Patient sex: F
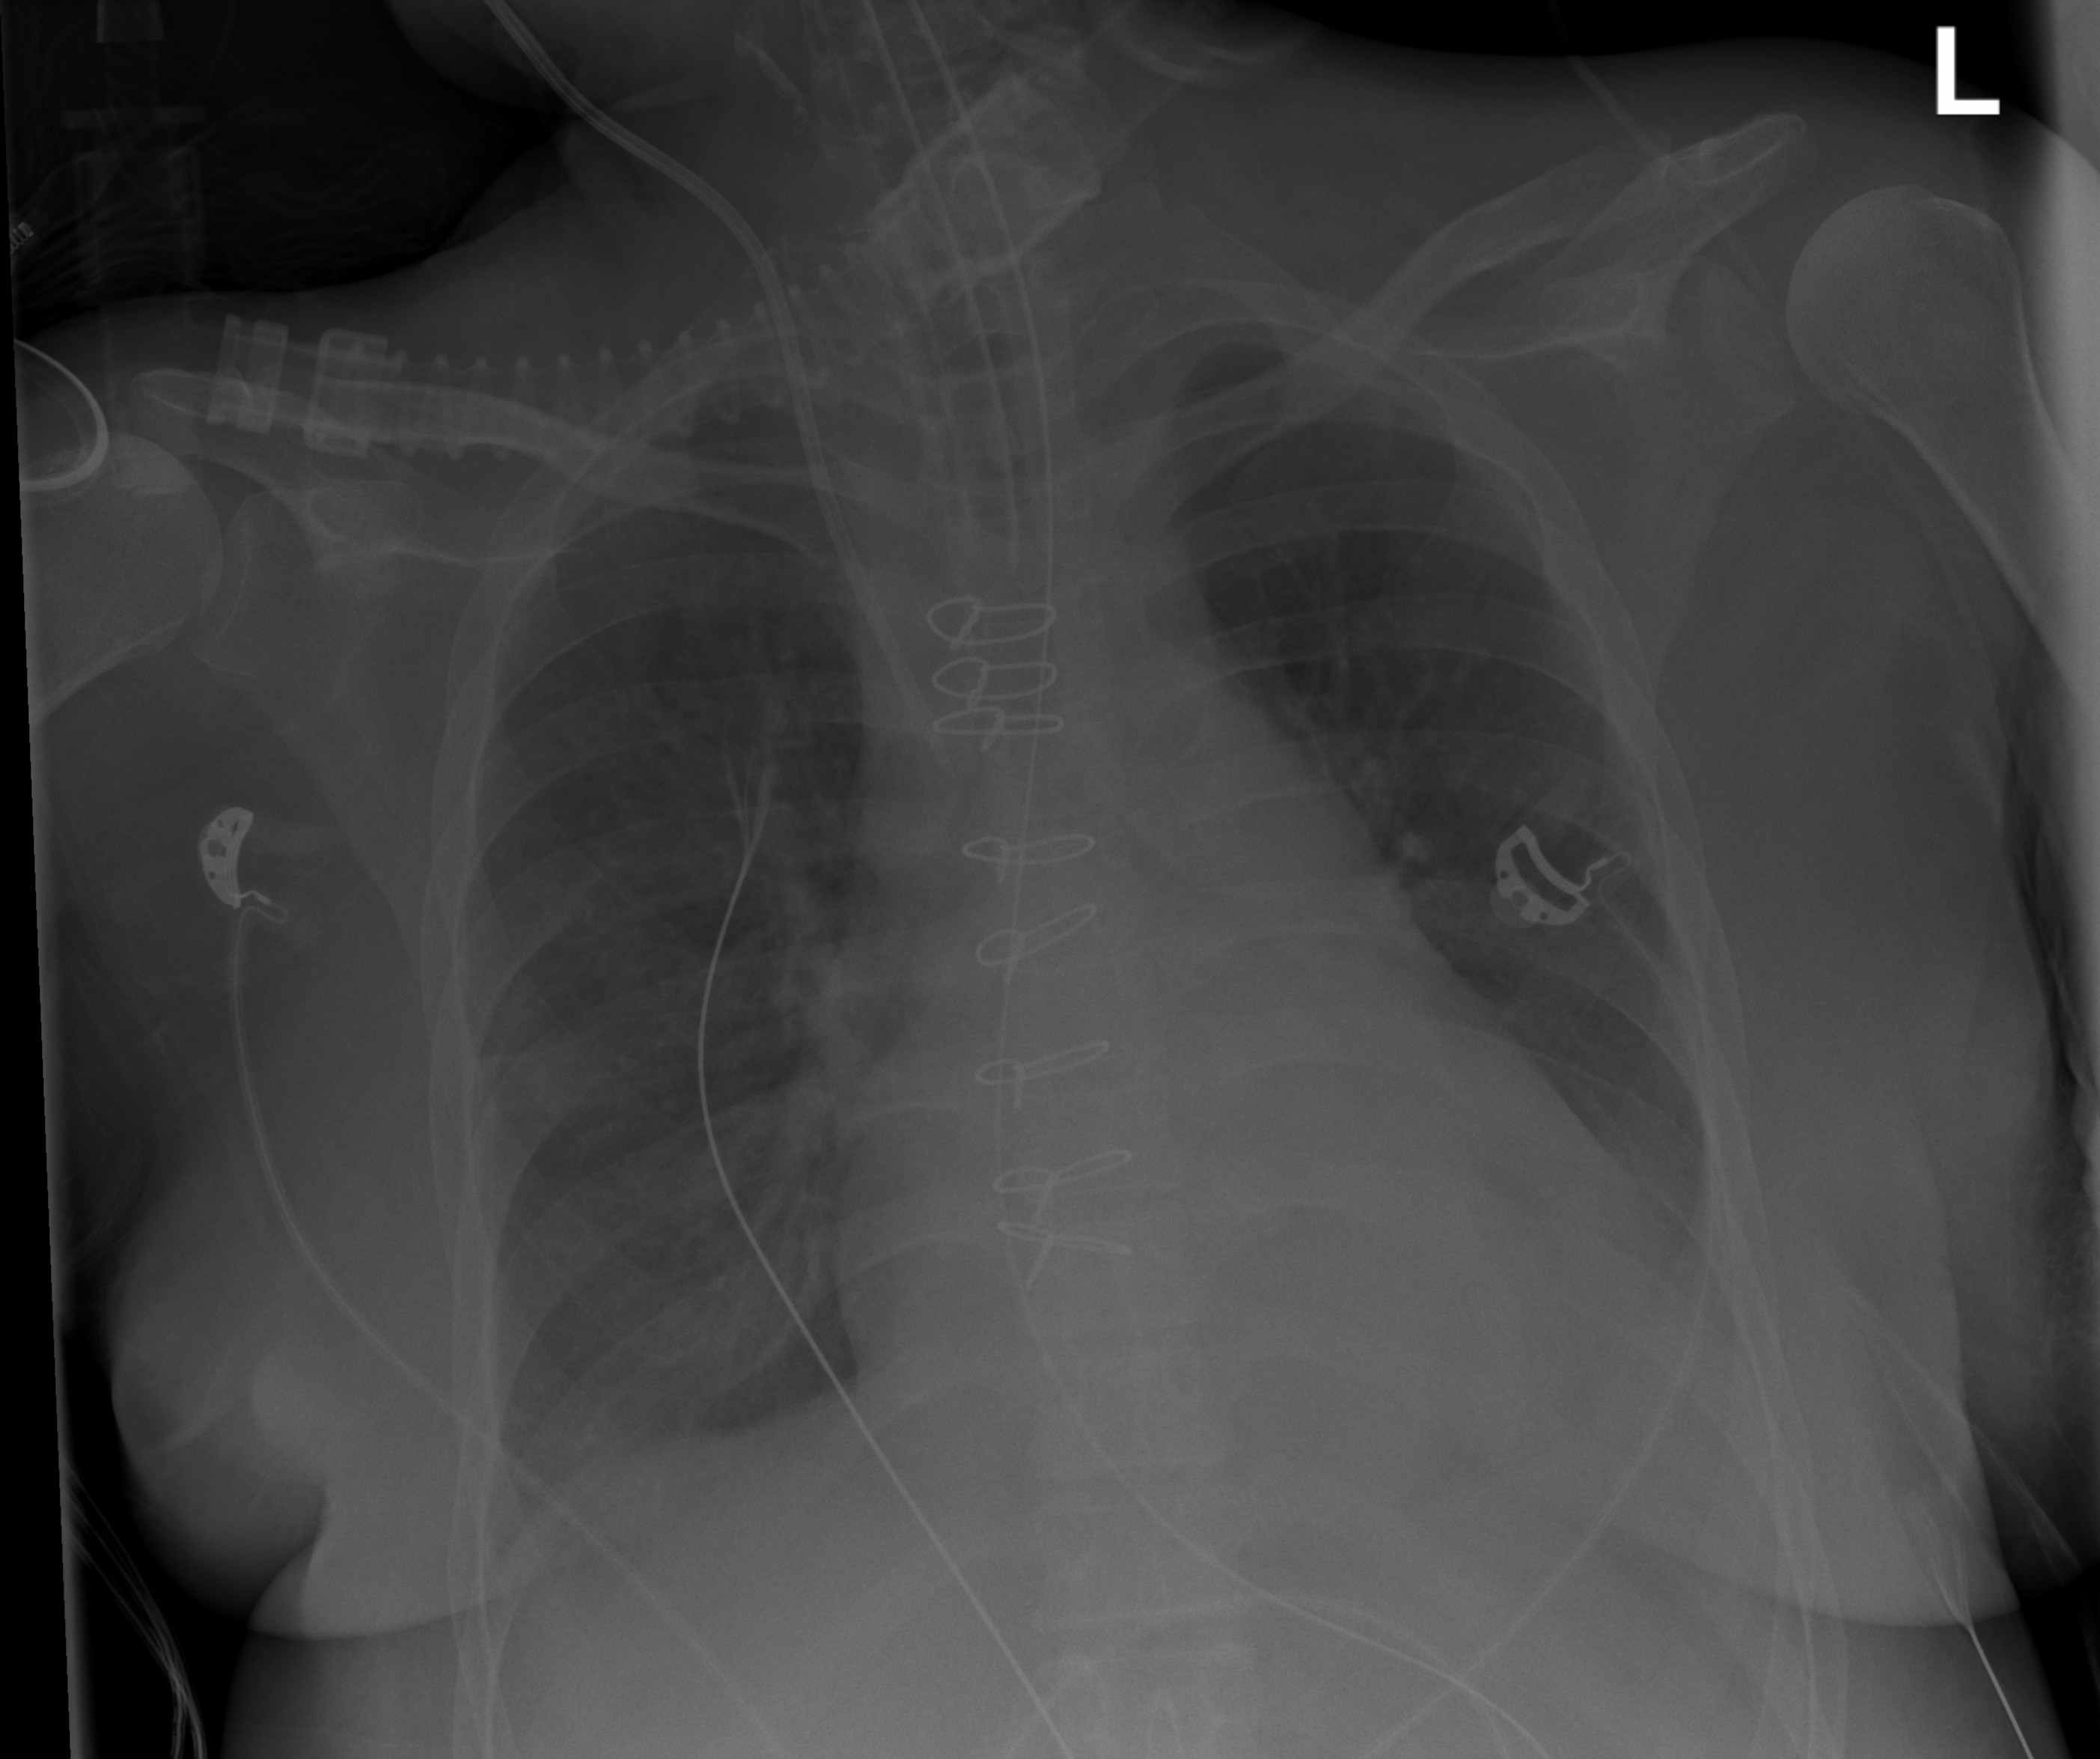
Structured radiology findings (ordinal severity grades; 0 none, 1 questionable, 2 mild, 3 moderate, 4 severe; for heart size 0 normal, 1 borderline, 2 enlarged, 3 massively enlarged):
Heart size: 2
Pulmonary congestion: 1
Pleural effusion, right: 1
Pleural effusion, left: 2
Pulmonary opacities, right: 0
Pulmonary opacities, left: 0
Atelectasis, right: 0
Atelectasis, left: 2